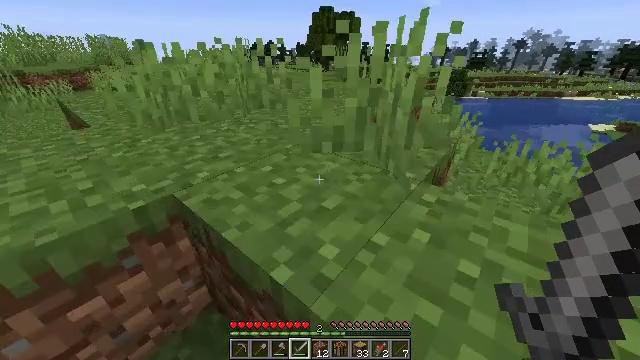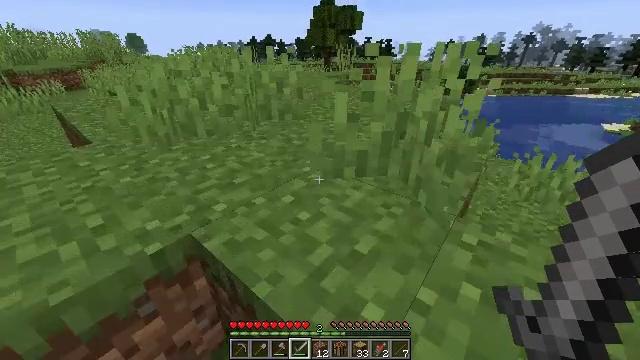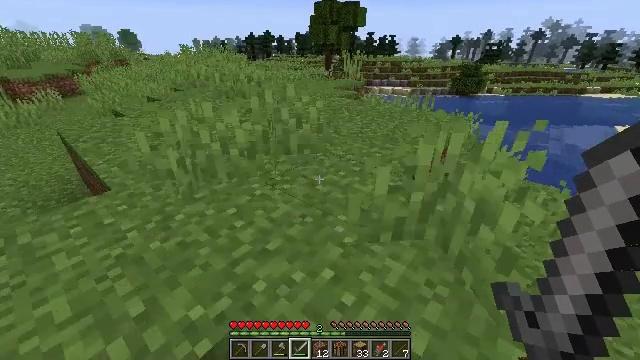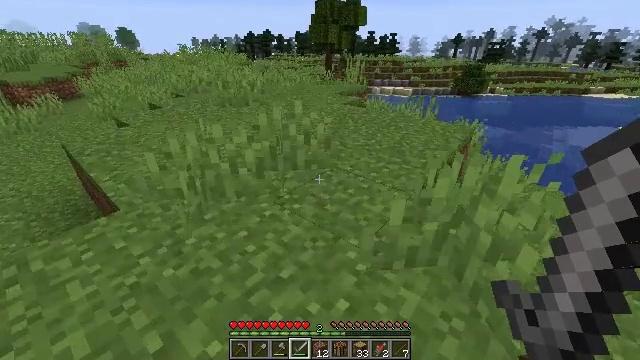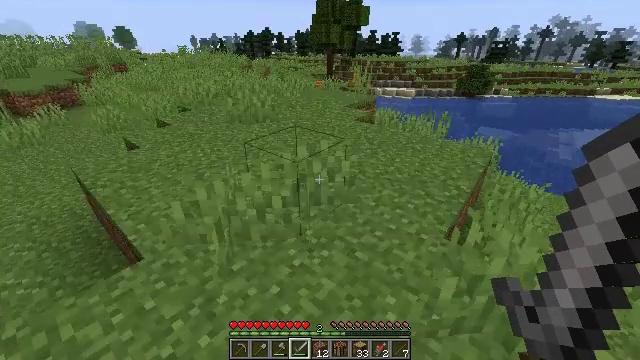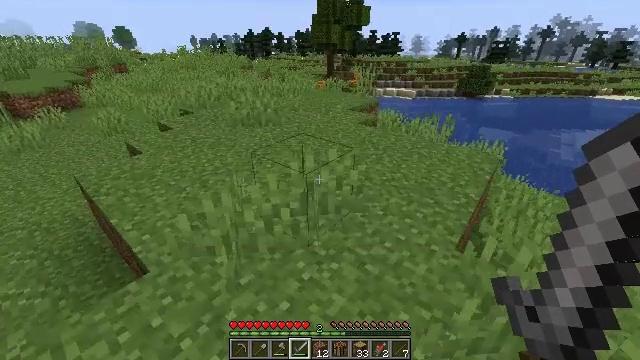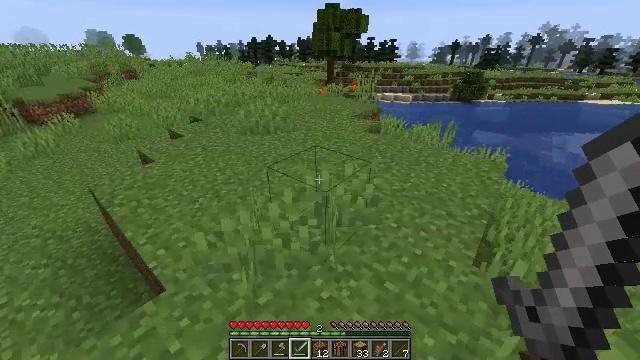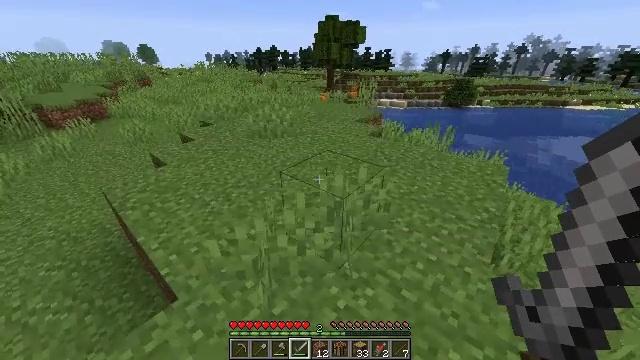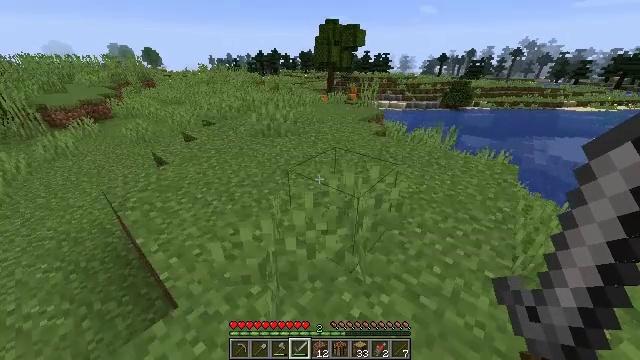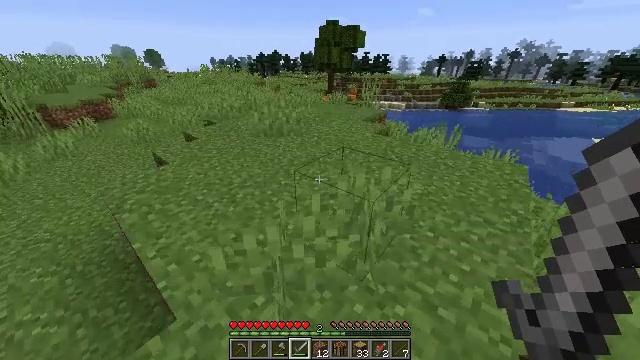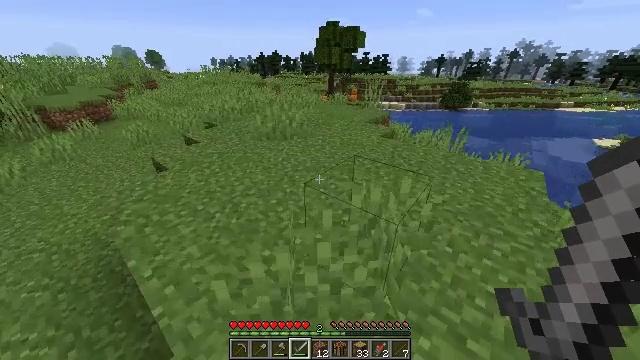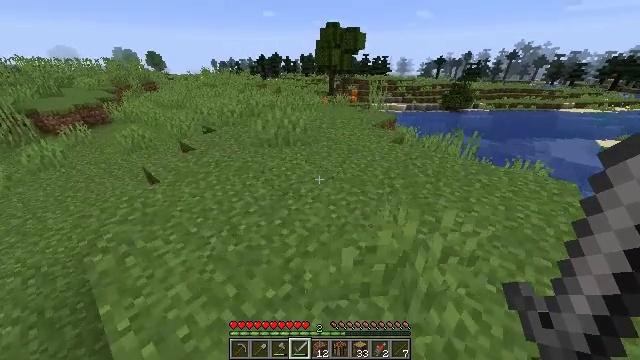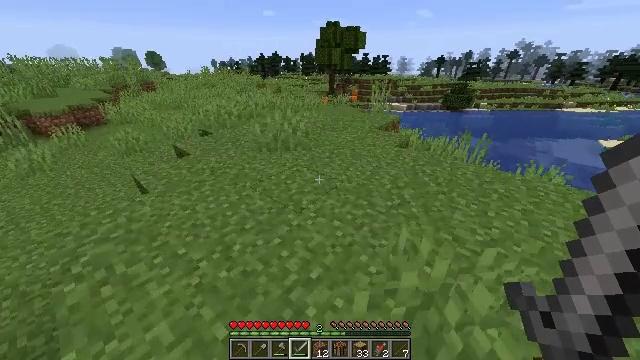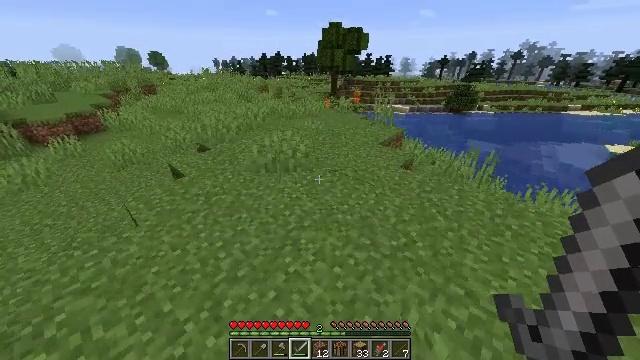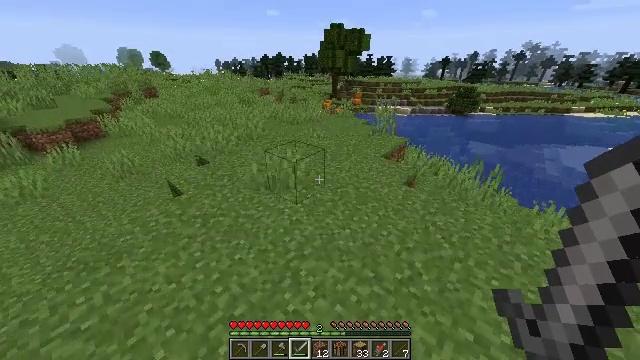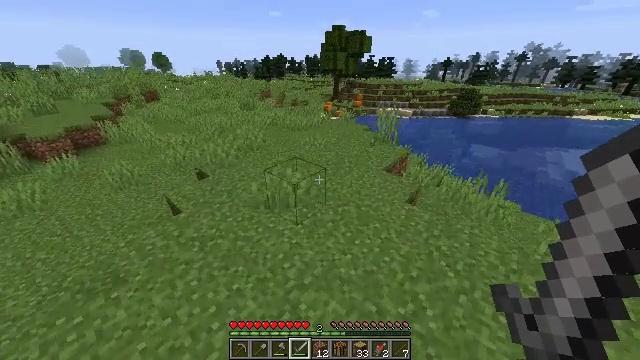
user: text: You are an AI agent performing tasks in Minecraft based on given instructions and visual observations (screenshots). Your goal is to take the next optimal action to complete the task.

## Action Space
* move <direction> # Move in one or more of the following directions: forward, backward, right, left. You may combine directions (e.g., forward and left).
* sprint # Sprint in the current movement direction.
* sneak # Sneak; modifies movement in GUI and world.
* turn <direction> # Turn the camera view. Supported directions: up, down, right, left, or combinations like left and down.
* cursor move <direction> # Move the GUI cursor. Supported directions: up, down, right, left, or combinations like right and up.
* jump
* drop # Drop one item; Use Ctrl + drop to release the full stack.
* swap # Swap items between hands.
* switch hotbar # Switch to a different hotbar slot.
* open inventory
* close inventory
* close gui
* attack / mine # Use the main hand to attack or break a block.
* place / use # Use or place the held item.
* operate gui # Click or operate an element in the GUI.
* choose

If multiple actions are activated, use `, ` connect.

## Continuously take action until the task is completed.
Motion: motion action
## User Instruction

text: Attack the pumpkin to gather it.
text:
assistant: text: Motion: move forward and move left, sprint, jump
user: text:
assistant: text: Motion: move forward and move left, sprint, jump
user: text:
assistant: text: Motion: move forward and move left, sprint, jump
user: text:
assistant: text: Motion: move forward, sprint
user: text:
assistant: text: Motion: move forward, sprint
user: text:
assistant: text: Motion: move forward, sprint
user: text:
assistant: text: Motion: move forward, sprint
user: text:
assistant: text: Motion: move forward, sprint
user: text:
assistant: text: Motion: move forward, sprint
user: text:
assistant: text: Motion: move forward, sprint
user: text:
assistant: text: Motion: move forward, sprint
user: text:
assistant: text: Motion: move forward, sprint
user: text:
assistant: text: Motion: move forward, sprint, jump
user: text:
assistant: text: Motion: move forward, sprint, jump
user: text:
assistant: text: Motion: move forward, sprint, jump
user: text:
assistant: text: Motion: move forward, sprint, jump
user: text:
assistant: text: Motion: move forward, sprint, jump
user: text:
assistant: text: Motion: move forward, sprint, jump
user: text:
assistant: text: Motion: move forward, sprint, jump
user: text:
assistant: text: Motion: move forward, sprint, jump
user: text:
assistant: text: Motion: move forward, sprint, jump
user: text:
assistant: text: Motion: move forward, sprint, jump
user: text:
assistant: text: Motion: move forward, sprint, jump
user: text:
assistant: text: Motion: move forward, sprint, jump
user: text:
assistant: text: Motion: move forward, sprint, jump
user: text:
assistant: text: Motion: move forward, sprint, jump
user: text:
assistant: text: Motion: move forward, sprint, jump
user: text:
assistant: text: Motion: move forward, sprint, jump
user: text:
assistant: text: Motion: move forward and move left, sprint, jump
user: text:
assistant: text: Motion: move forward and move left, sprint, jump